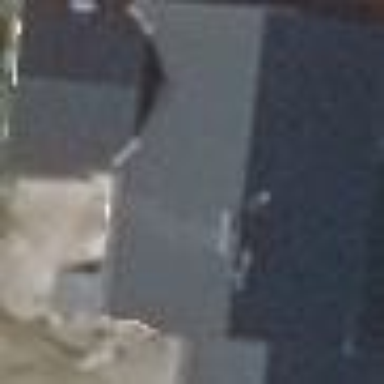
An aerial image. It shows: House with black gabled roof.